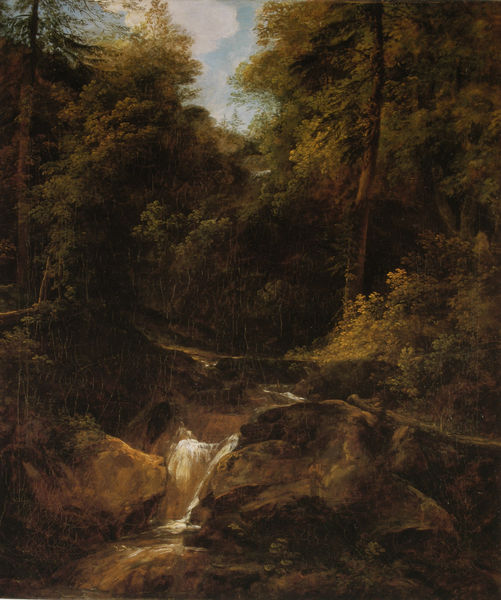
Titel: Wasserfall im Bergwald
Künstler: Johann Georg von Dillis
Institution: (Privatbesitz)
Schlagwörter: baum, berg, blau, blätter, dunkel, felsen, gemälde, gestein, himmel, laub, schatten, wasser, weiß, wolken, bäume, fluss, gelb, grün, landschaft, ocker, ufer, äste, braun, grau, hell, holz, licht, schwarz, gras, tiere, weg, wiese, wolke, beige, hochformat, stein, steine, öl, ast, bach, baumstamm, gräser, horizont, hügel, natur, stamm, strauch, zweige, busch, büsche, einsam, gebüsch, sonne, sträucher, realismus, pflanze, pflanzen, wald, wasserfall, genre, gischt, wellen, düster, rudel, fels, gebirge, schlucht, steil, herbst, idylle, böschung, rauschen, romantik, strom, stromschnelle, tannen, erhaben, steg, stämme, wild, stufe, helligkeit, wasserlauf, lichtung, nadelbaum, unterholz, wurzeln, geäst, laubwald, dickicht, fall, gebirgsbach, urwald, bachlauf, fichten, tannenwald, wäldchen, barbizon, dicht, nadelwald, eiche, nadelholz, gesträuch, naturalistisch, brocken, fließen, paysage, buche, koch, lenbach, brauntonig, menzel, quelle, mischwald, felsgestein, sublim, wsser, courbet, duster, gewässe, forêt, schäumend, puls, pin, wolekn, bum, bächlein, sprudelnd, pittoresk, blechen, landscape, urwüchsig, holzstamm, keine menschen, laubdach, lanbach, lixhtung, n, chute d'eau, forest, waterfall, pine, bacah, 180ß0